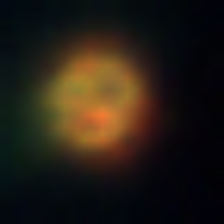
Taxon: NanoPlankton
Group: Other